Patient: sex M, age 47
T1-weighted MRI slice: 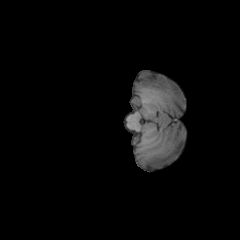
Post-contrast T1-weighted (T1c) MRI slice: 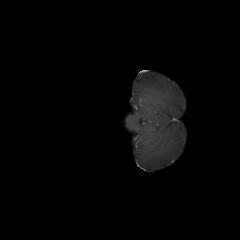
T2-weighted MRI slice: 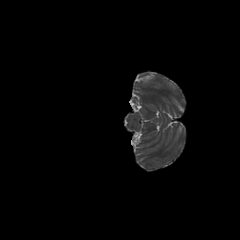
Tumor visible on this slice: no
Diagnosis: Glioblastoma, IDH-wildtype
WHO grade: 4